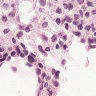
Metastatic tissue present: no